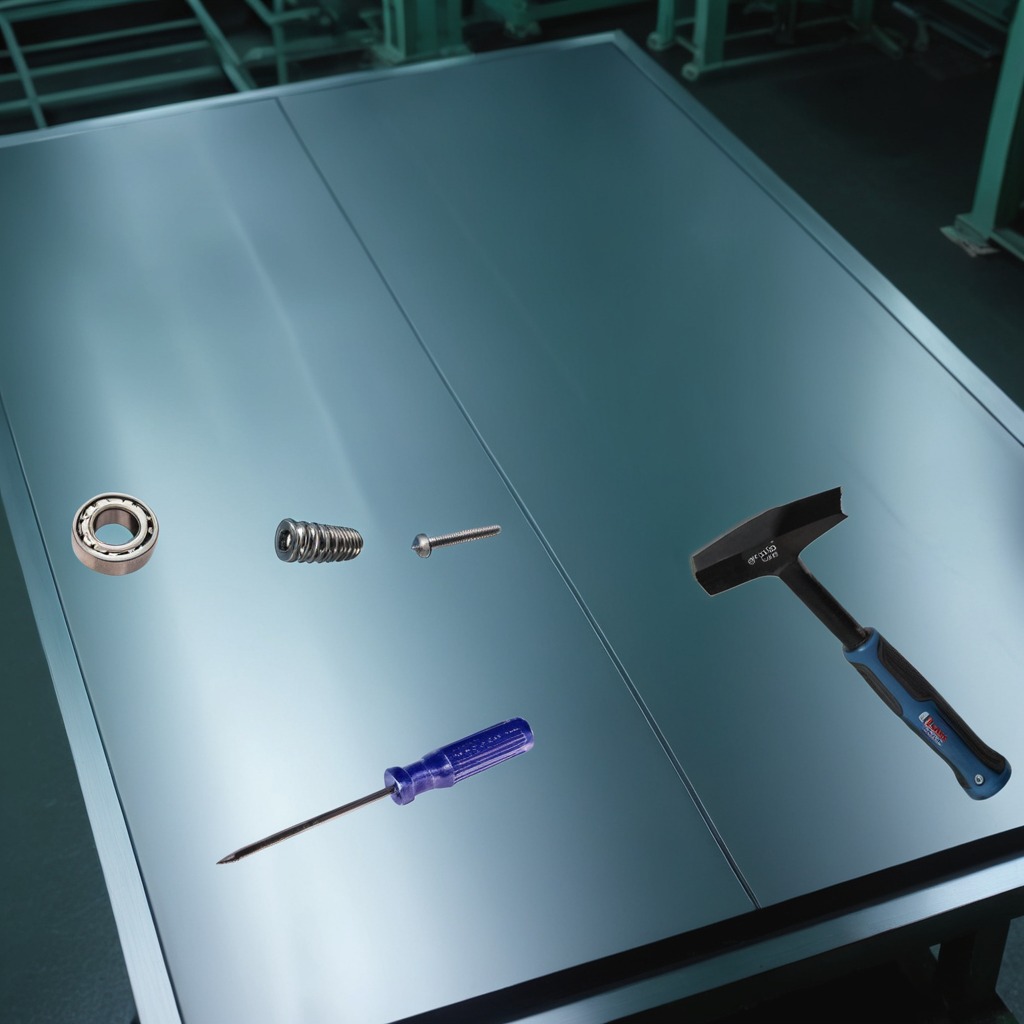
A ball bearing, a hammer, a machine screw, a coiled metal spring, and a screwdriver are lying on the metal table.